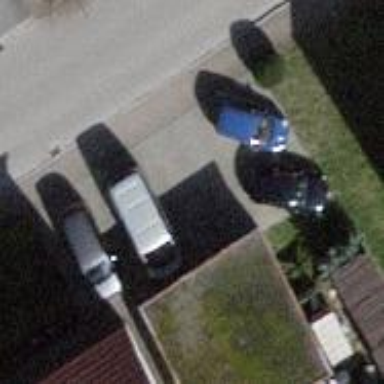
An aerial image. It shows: Group of garages.